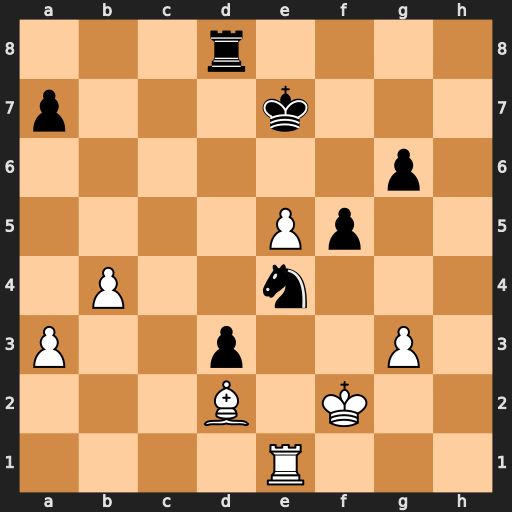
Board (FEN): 3r4/p3k3/6p1/4Pp2/1P2n3/P2p2P1/3B1K2/4R3
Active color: w
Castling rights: -
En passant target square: -
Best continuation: Rxe4 fxe4 Bg5+ Ke6 Bxd8